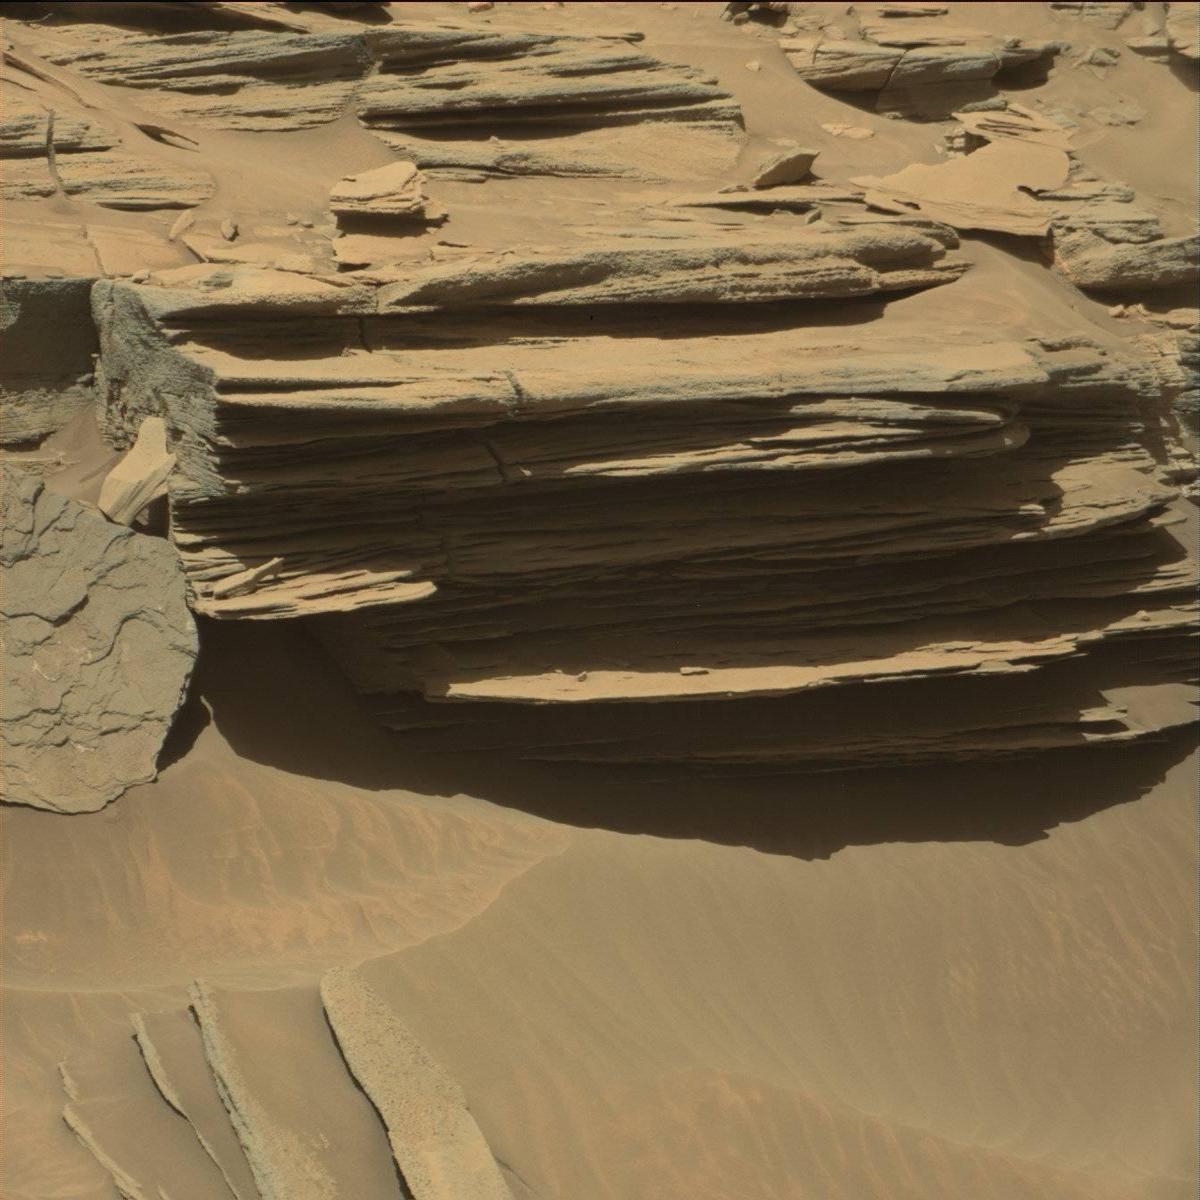
Terrain classes present: Bedrock, Sand / Soil